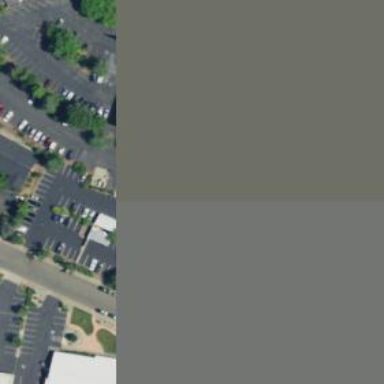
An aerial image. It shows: Commercial building.